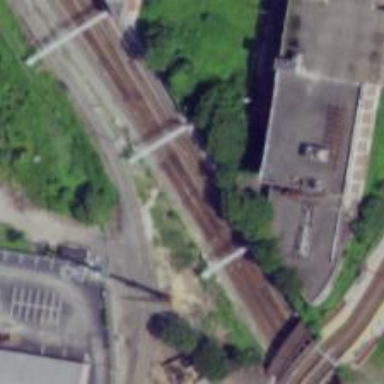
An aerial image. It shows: Railway track with contact lines for electrification.